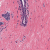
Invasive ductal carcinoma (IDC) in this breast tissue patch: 0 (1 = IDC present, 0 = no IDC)